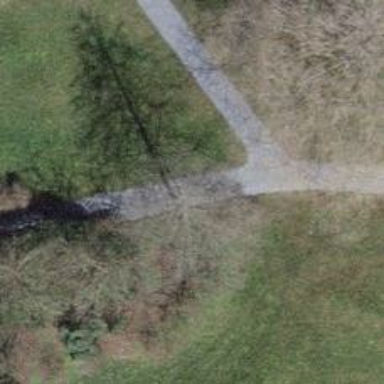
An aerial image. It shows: Well-maintained track road with grade 1 tracktype.